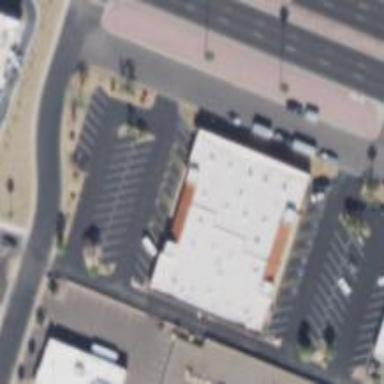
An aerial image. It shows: Parking space.